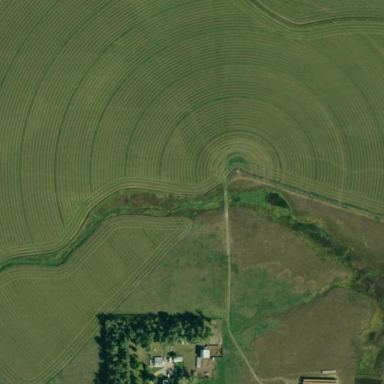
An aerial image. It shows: Farmland with pivot irrigation system.